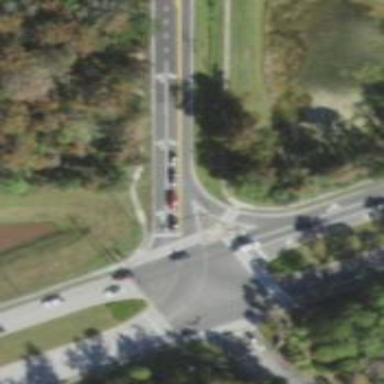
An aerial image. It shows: Marked road crossing.